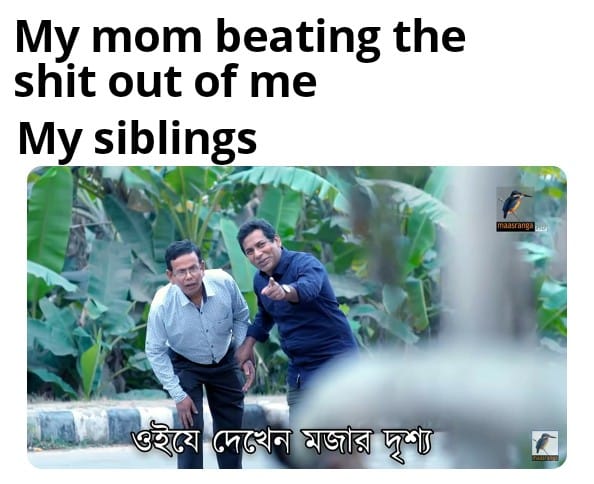
Caption: My mom beating the shit out of me My siblings      ওইযে দেখেন মজার দৃশ্য
Label: non-hate